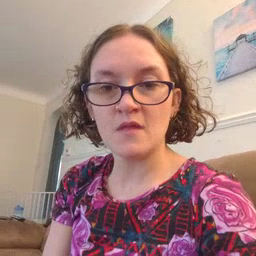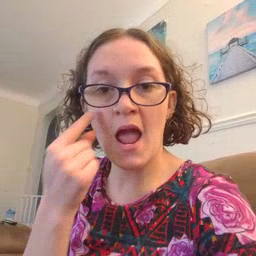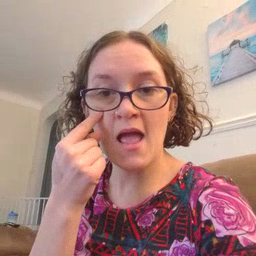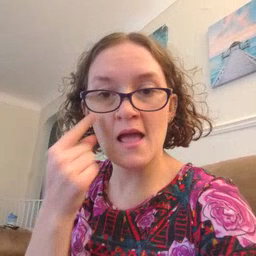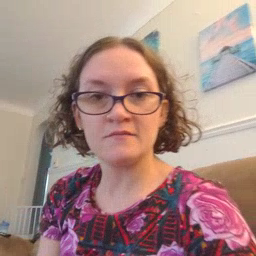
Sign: eye